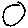
Label: circle